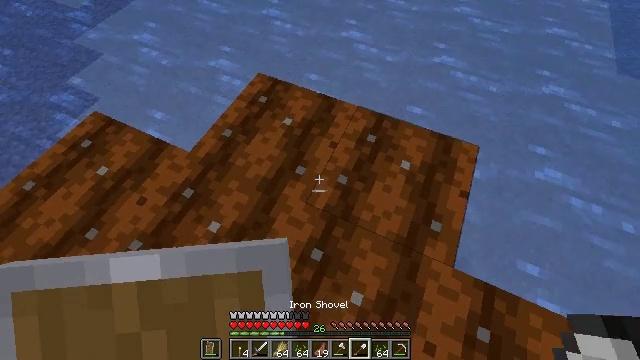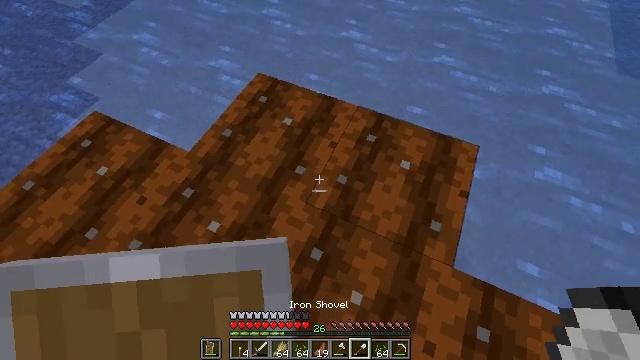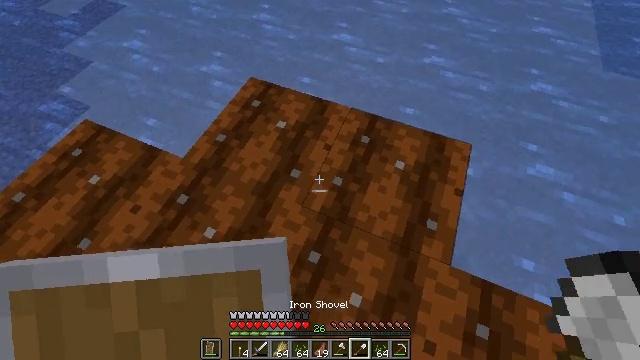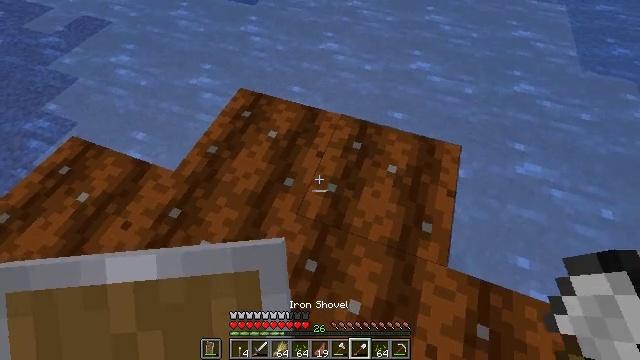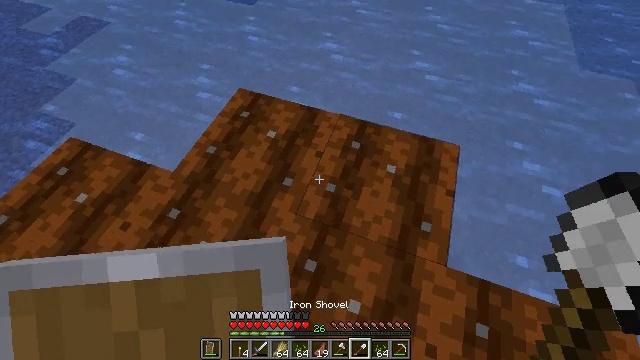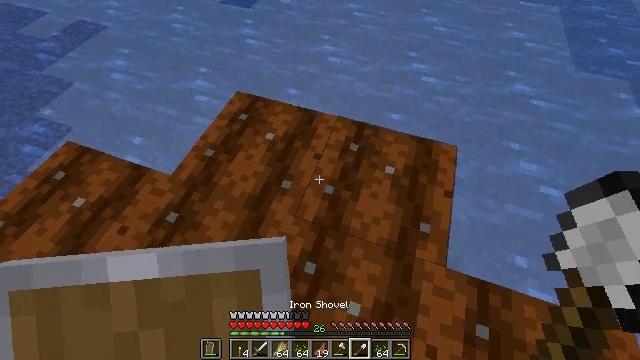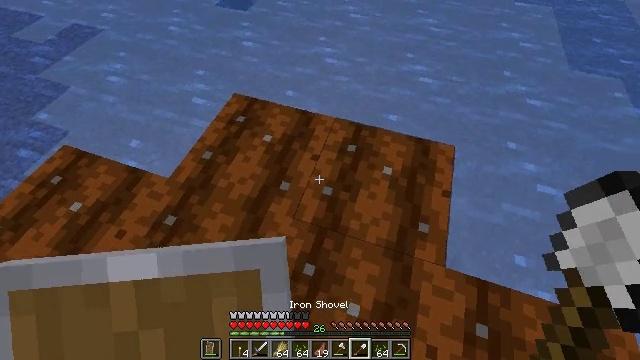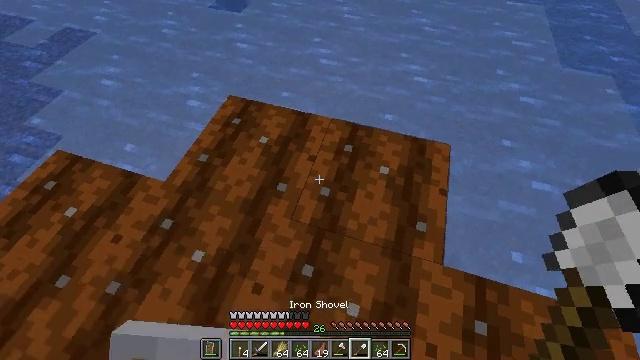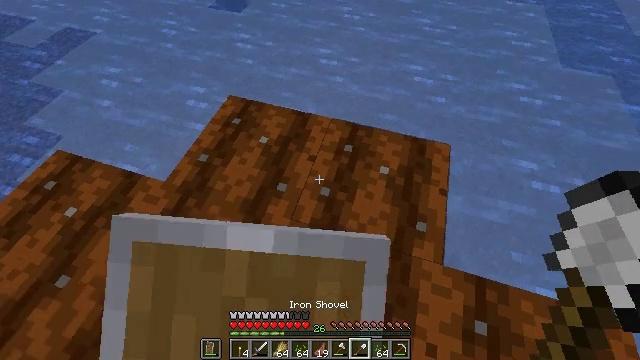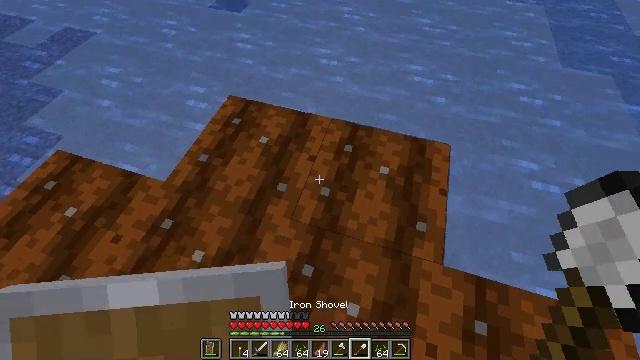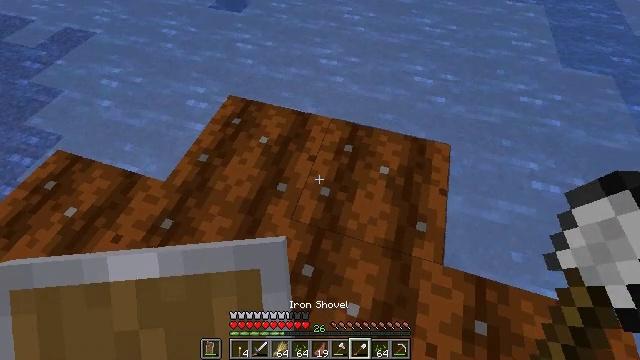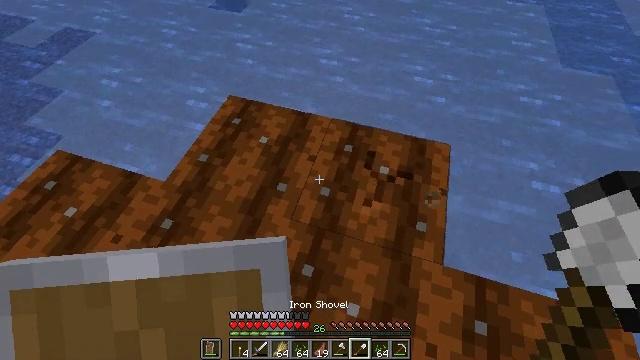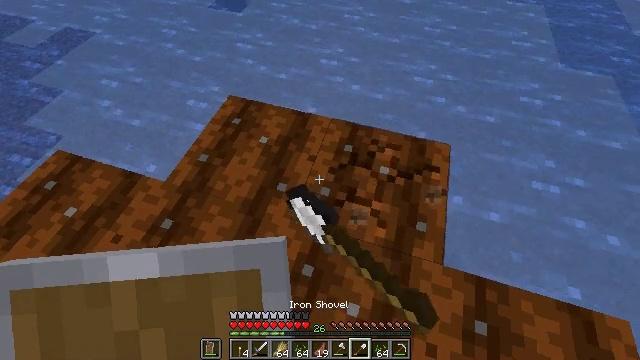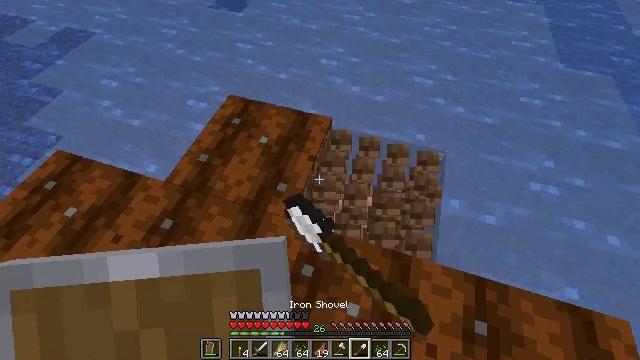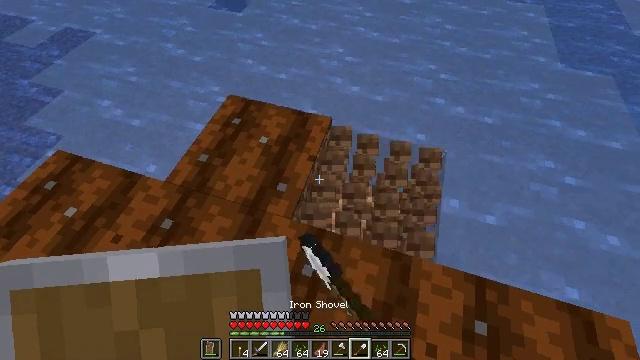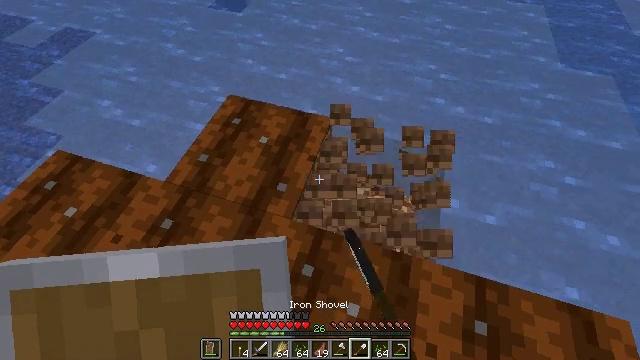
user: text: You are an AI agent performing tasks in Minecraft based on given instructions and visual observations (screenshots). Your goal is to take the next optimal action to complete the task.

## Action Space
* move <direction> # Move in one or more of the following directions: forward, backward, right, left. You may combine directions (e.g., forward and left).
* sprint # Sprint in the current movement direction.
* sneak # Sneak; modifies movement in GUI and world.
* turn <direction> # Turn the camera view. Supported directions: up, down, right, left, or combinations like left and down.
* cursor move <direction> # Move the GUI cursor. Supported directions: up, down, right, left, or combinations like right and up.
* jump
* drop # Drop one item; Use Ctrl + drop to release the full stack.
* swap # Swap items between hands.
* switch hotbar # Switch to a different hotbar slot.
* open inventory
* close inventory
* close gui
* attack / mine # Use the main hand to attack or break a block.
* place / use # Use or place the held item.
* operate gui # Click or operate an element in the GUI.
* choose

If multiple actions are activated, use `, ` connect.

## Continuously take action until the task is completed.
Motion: motion action
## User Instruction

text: Mine the farmland block.
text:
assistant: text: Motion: no_op
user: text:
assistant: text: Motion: turn right
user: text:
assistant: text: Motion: turn right and up
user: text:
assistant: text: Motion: no_op
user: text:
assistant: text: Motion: no_op
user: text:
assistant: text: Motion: no_op
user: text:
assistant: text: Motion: turn right, use / place
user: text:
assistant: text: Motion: use / place
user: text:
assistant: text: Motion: no_op
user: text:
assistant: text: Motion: no_op
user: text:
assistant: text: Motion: attack / mine
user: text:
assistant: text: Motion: attack / mine
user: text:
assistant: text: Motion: attack / mine
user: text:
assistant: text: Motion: attack / mine
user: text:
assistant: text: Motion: no_op
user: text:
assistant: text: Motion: no_op
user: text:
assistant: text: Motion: no_op
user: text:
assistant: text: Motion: no_op
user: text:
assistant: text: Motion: no_op
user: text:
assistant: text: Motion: turn left and up
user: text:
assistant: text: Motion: turn left
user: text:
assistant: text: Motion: turn left
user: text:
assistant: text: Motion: turn left
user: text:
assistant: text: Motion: no_op
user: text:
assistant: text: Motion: no_op
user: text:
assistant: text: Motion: no_op
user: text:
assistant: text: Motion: no_op
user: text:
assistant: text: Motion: attack / mine
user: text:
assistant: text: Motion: attack / mine
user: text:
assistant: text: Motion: no_op